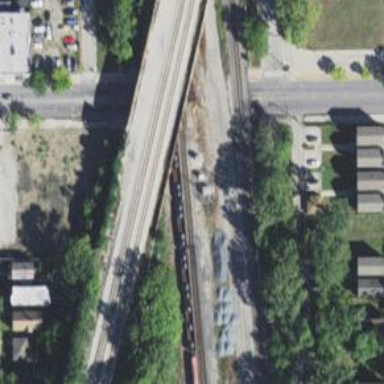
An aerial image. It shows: Junction on the railway.